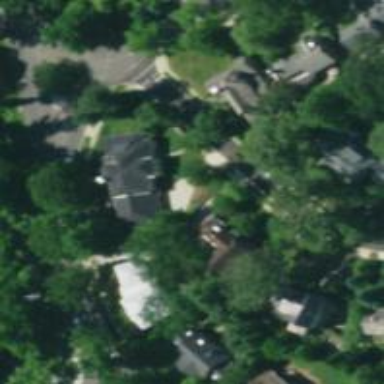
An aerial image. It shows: Neighborhood.